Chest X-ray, AP view. Patient: 52 years old, sex M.
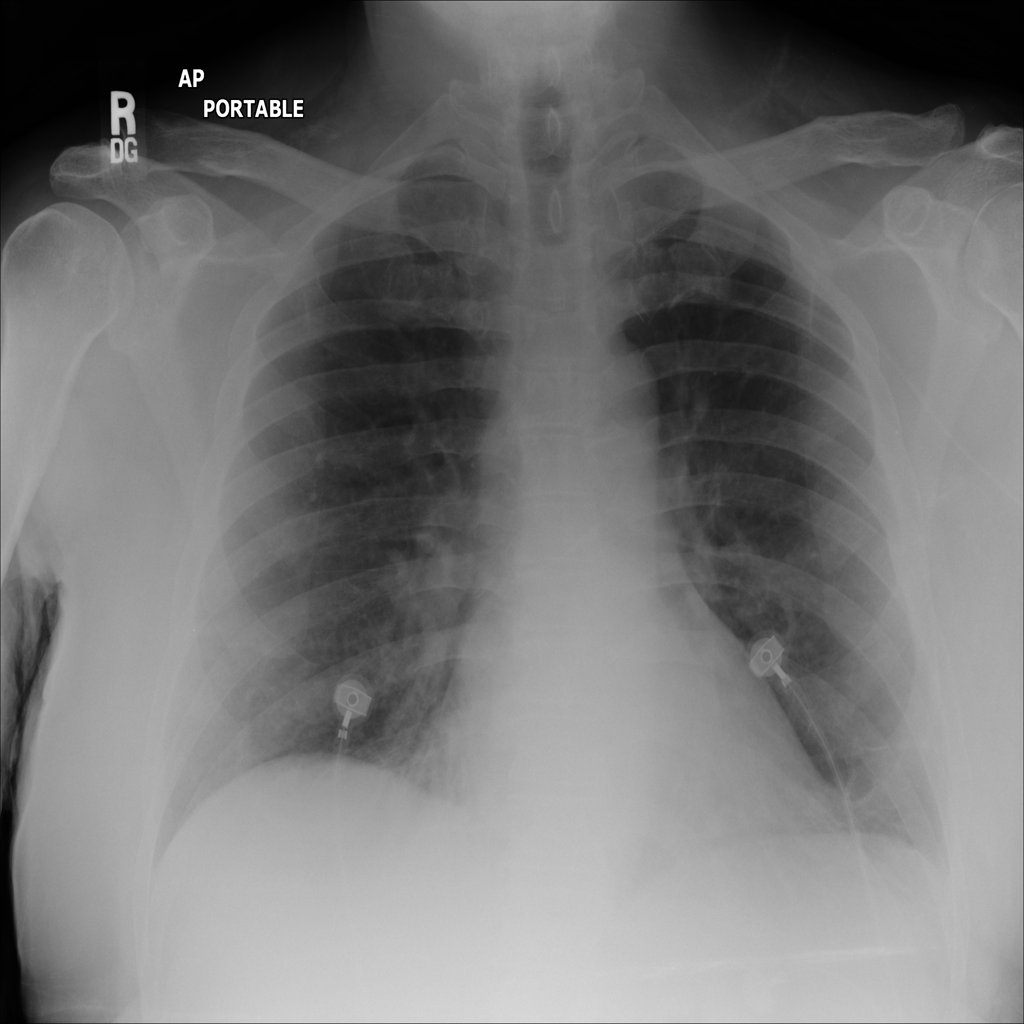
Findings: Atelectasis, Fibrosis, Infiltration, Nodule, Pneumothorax